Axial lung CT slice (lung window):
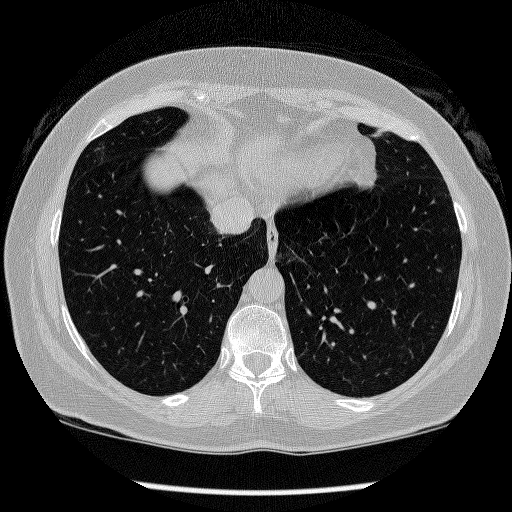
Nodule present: no